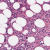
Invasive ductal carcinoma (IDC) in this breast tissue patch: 1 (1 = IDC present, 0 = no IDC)